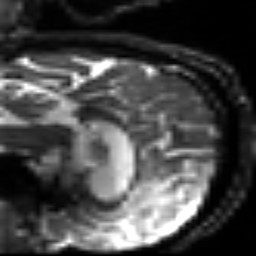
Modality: sbref
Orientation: sagittal
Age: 69
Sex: male
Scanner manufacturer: siemens
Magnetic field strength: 3 T
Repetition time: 3.2 s
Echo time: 0.081 s